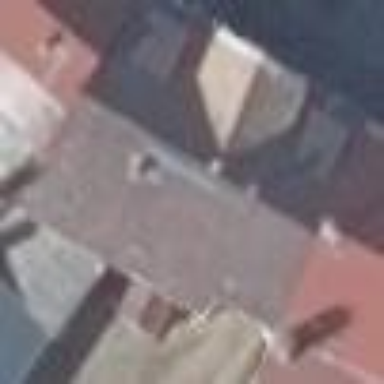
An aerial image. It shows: Building.